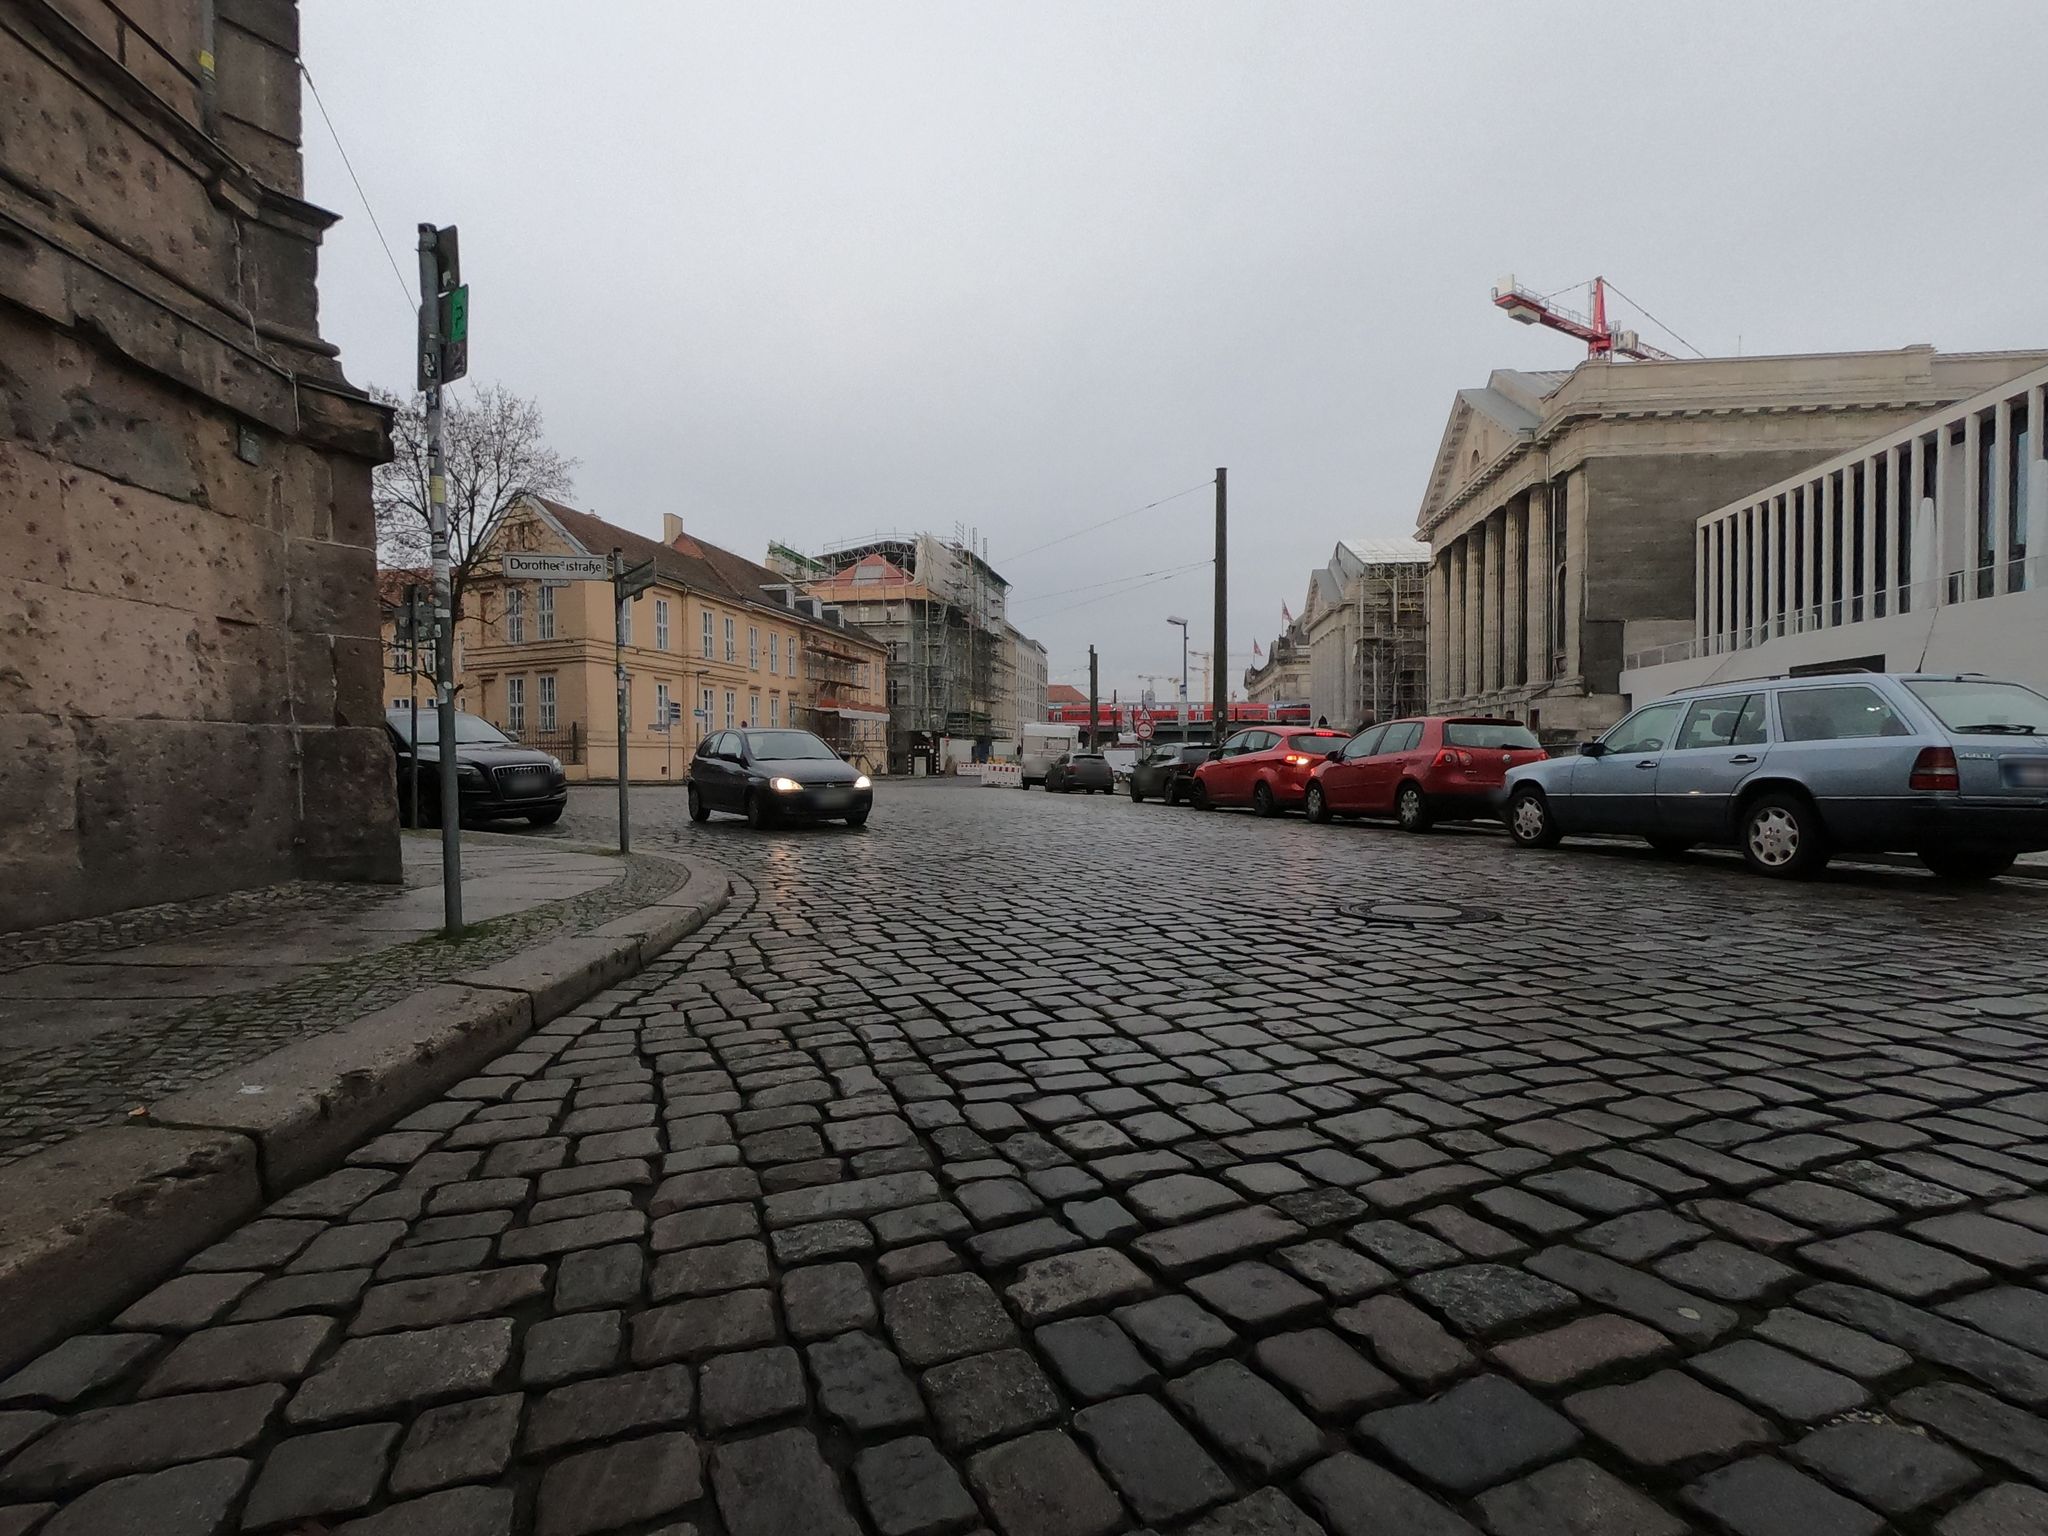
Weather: rainy
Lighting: day
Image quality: good
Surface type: walking surface
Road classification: residential
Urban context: urban centre
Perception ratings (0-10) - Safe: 6.28, Lively: 7.62, Beautiful: 7.19, Boring: 2.42, Depressing: 4.15, Wealthy: 9.69